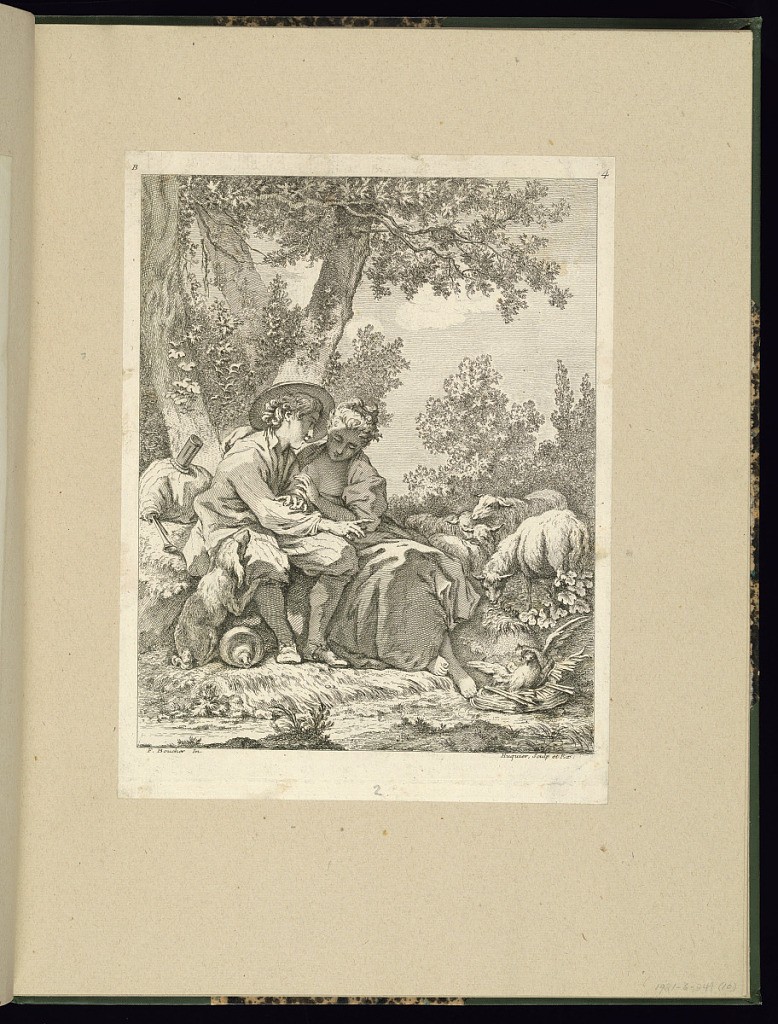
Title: A Seated Couple in a Landscape
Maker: François Boucher, French, 1703–1770
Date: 1751
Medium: Etching on laid paper
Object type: Print
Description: A pastoral scene with a seated couple by a tree surrounded by animals in a landscape. The man wearing a straw hat has a bagpipe or musette just behind him with a dog at his feet looking up towards him with a paw on his leg. The woman has her arm around the man and the two appear to be in conversation. There are two birds in a nest in the foreground to the right, with sheep in the background, along with trees and foliage. The plate is numbered and signed.